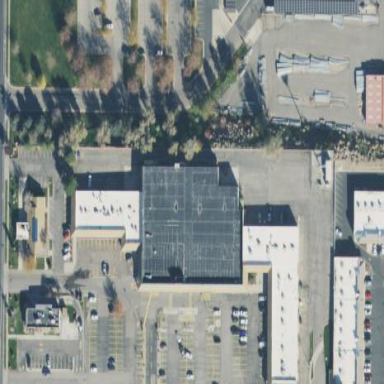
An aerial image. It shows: Building.